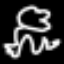
Label: frog